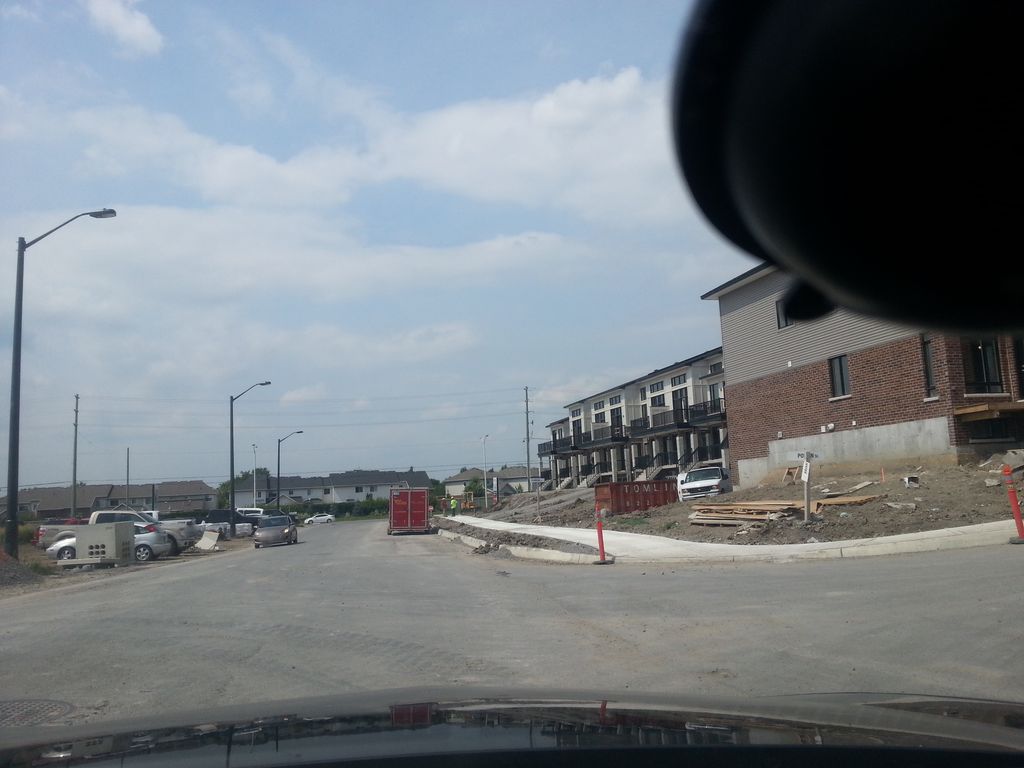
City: ottawa-gatineau